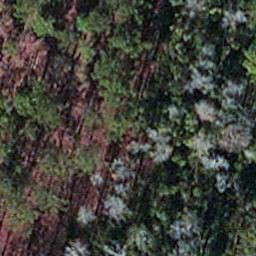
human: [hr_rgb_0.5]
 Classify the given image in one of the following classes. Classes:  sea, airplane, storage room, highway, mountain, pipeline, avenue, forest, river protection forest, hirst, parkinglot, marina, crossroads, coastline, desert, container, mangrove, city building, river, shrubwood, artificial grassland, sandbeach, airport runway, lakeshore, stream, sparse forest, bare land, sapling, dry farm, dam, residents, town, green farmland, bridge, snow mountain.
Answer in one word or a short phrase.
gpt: sapling